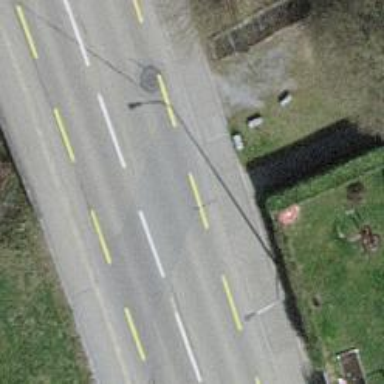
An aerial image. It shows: Primary highway with asphalt surface. It includes separate cycle lane and sidewalks on both sides.